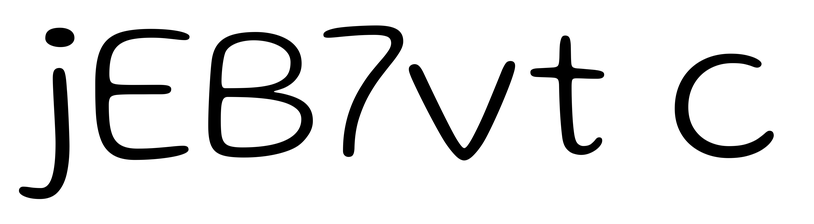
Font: Gluten_ExtraLight